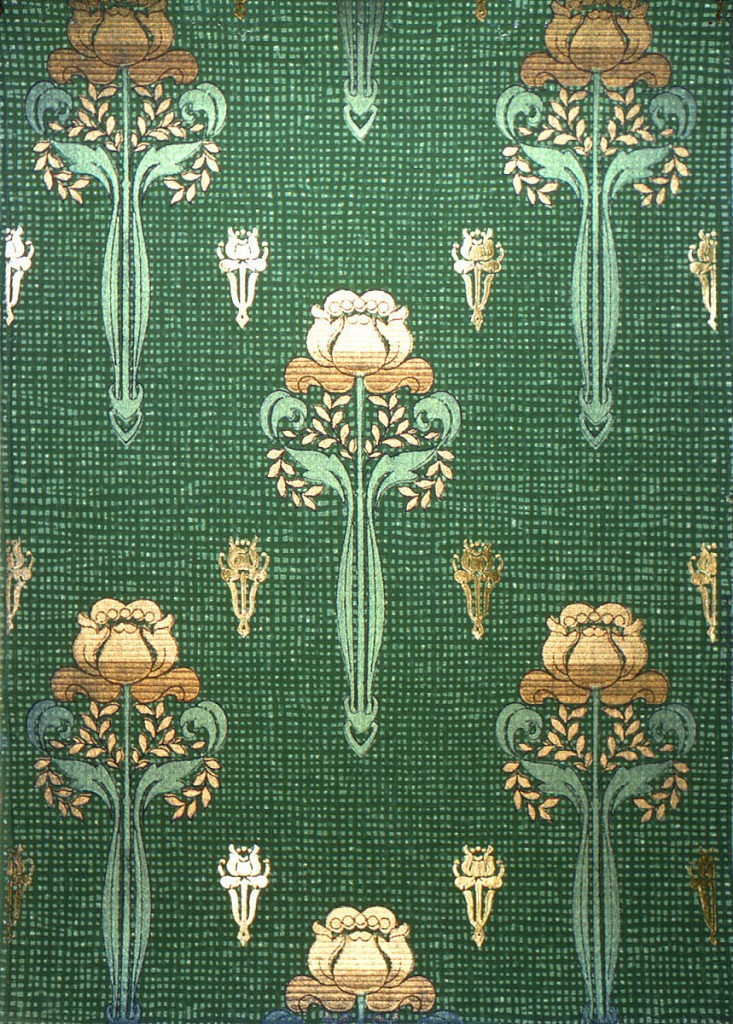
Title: Sidewall - sample
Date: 1906–07
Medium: Machine-printed
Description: Stylized tulip, long stemmed with curled leaves on each side. Small sprays of leaves placed vertically, the tulips are widely spaced with small tulips interspersed. Printed in gold mica, green metallic, light green, black on a background of criss-cross lines.